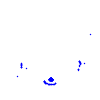
Particle: electron